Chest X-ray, PA view. Patient: 56 years old, sex M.
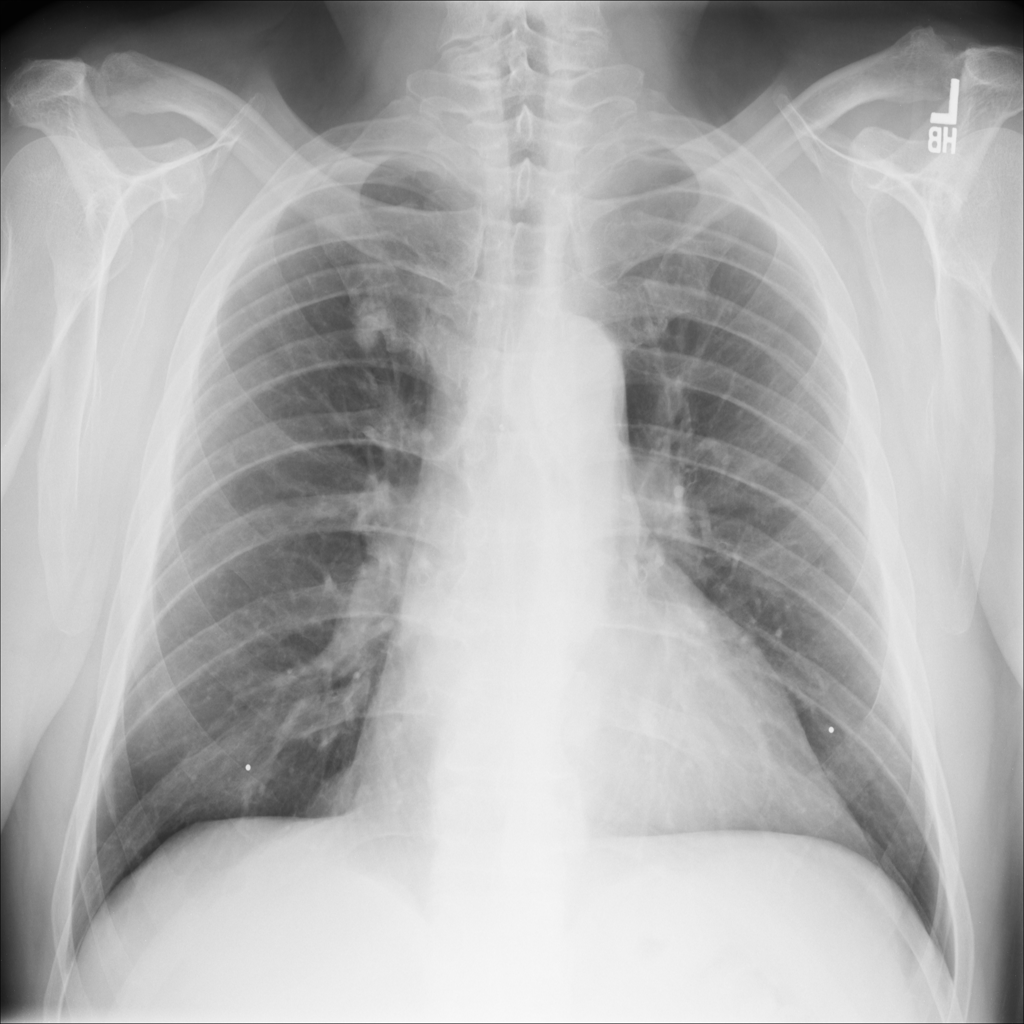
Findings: No Finding